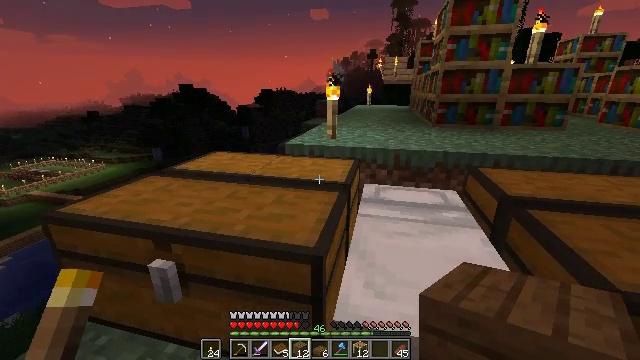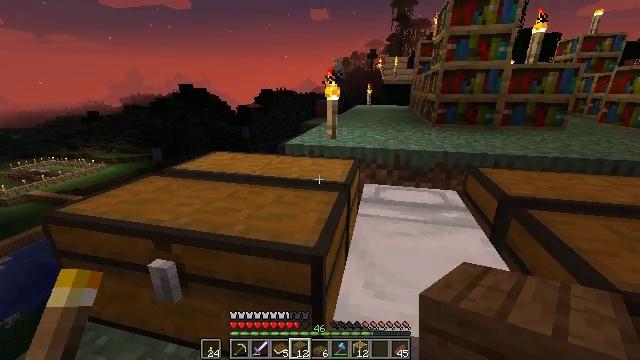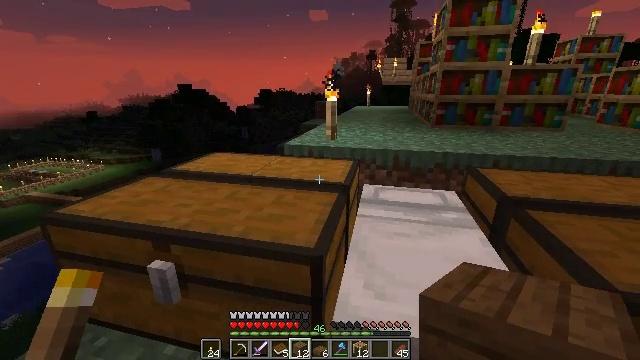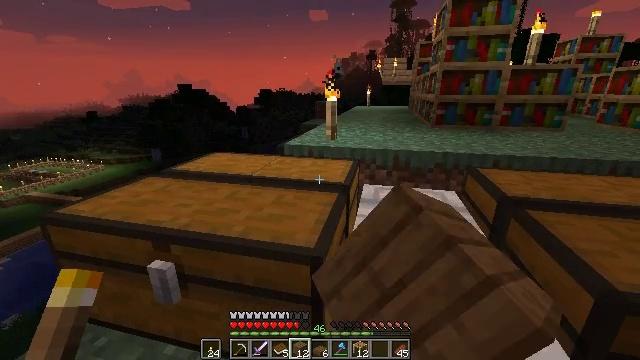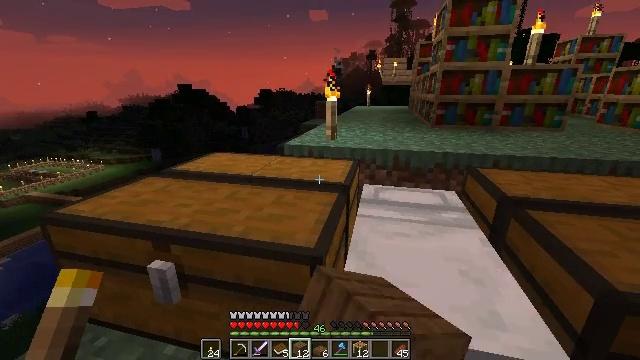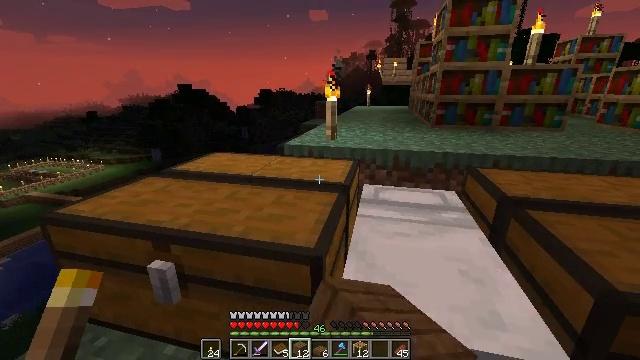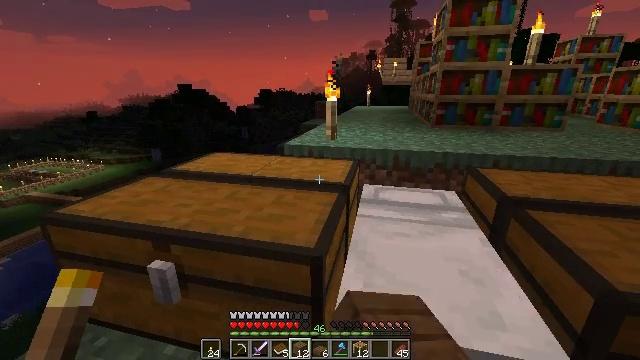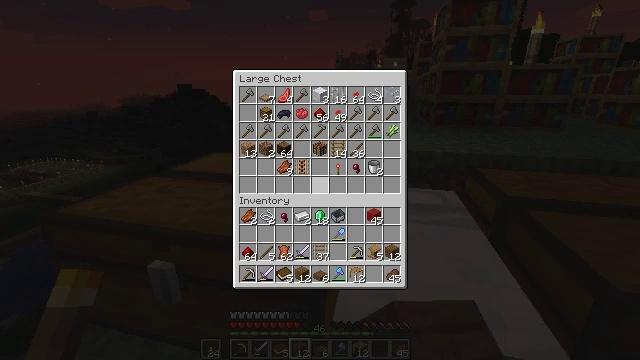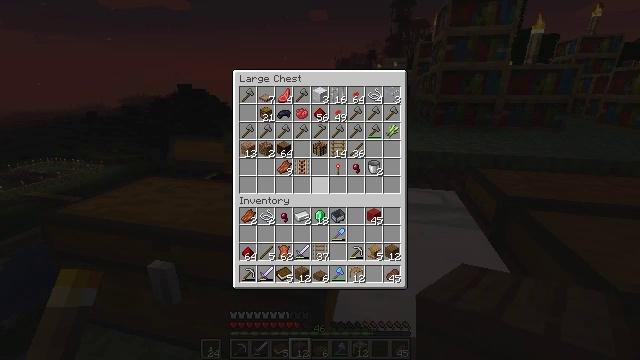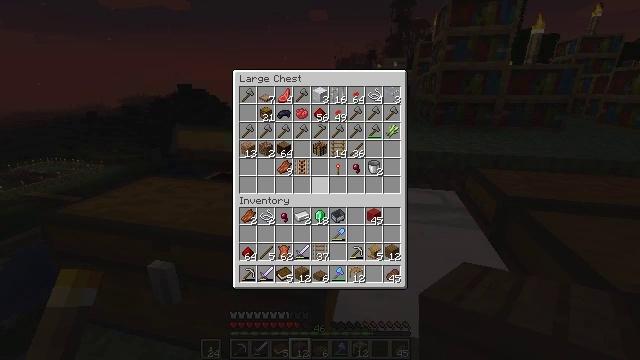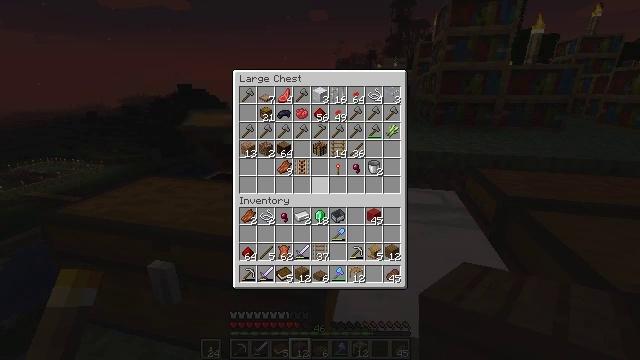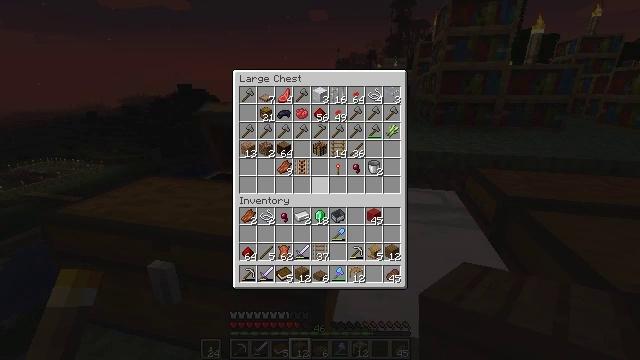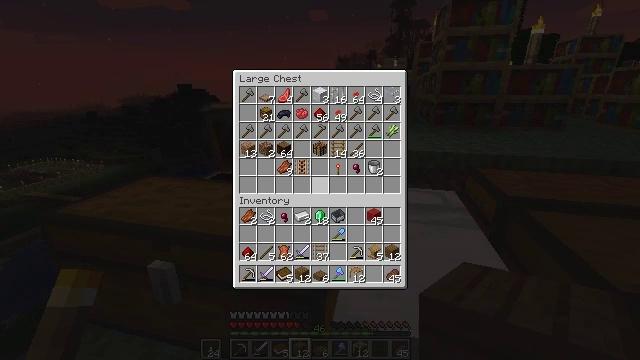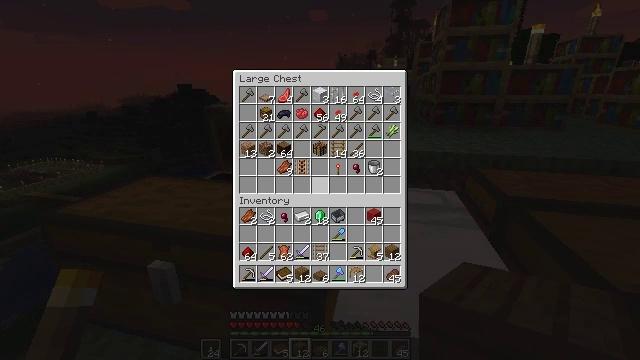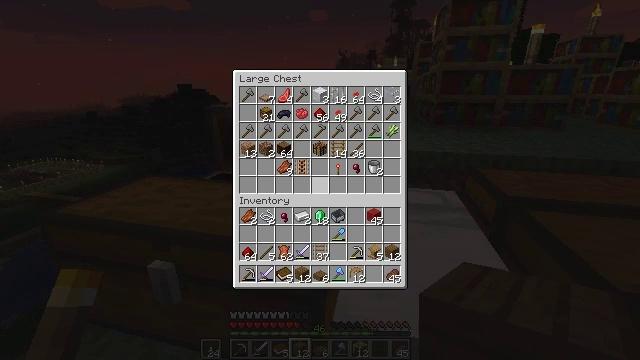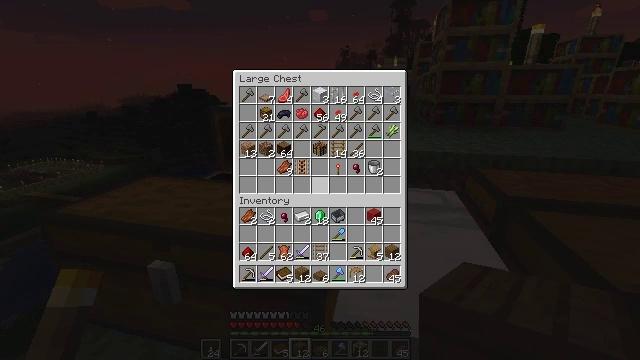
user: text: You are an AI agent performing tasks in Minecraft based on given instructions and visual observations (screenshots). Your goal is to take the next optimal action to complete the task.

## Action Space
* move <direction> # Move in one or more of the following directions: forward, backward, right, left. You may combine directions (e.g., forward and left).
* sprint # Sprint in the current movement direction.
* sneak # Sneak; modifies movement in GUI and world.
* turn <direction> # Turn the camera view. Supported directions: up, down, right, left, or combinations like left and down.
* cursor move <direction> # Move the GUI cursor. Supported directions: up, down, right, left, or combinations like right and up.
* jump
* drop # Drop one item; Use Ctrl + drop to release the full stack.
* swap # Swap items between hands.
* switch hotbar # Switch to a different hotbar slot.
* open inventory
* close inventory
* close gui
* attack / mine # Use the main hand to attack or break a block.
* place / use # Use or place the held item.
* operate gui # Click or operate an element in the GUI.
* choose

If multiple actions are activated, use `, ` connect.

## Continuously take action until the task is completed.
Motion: motion action
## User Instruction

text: Make a spruce fence gate with sticks and spruce planks.
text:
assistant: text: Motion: no_op
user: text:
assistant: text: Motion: use / place
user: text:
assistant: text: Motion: use / place
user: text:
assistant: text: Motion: use / place
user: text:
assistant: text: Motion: use / place
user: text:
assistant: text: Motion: no_op
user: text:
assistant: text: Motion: open gui
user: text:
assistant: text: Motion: no_op
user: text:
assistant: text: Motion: no_op
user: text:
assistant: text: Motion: no_op
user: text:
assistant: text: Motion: no_op
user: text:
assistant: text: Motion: no_op
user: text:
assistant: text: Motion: no_op
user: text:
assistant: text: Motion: no_op
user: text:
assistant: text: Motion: no_op
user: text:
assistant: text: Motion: no_op
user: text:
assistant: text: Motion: no_op
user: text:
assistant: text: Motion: no_op
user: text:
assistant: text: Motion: no_op
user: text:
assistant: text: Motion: no_op
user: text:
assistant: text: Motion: no_op
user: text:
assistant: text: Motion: no_op
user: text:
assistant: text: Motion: no_op
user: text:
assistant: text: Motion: no_op
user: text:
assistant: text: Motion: no_op
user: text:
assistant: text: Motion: no_op
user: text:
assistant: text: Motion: no_op
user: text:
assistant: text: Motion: no_op
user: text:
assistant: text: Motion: no_op
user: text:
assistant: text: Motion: no_op